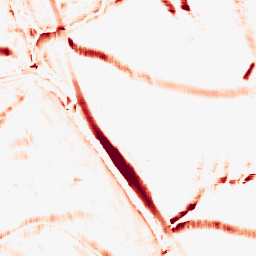
Category: morphological
Decomposition family: morphological_square
Decomposition parameters: operation: opening
size: 15
Upsampling method: sinc_hamming
Upsampling parameters: scale: 2
kernel_size: 16
Upsampling scale: 2